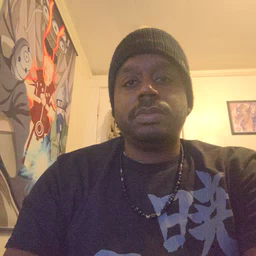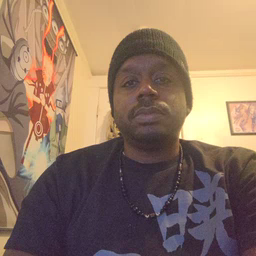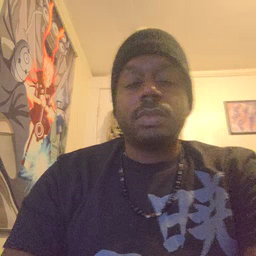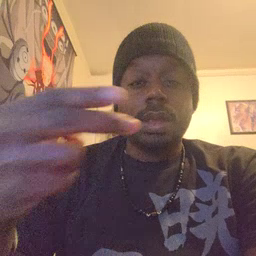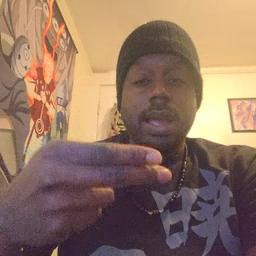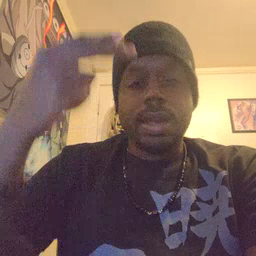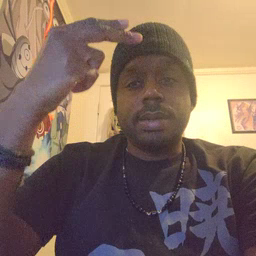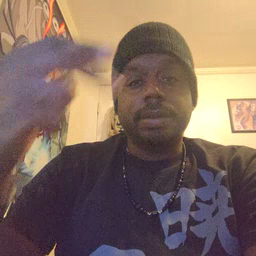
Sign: high